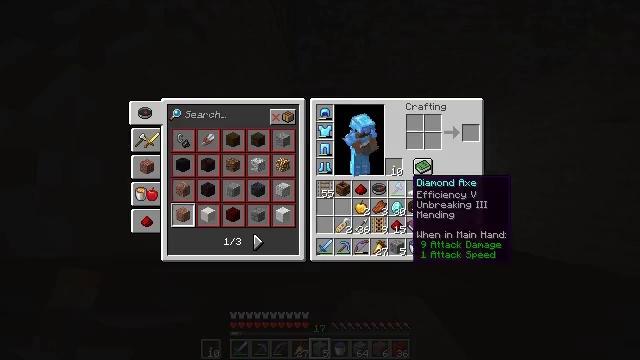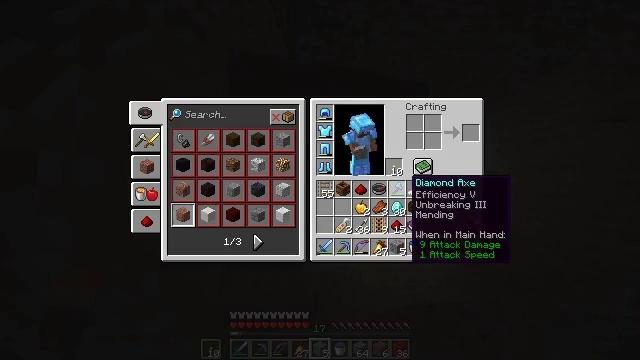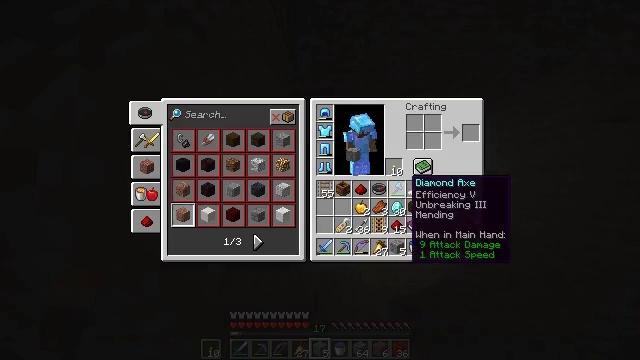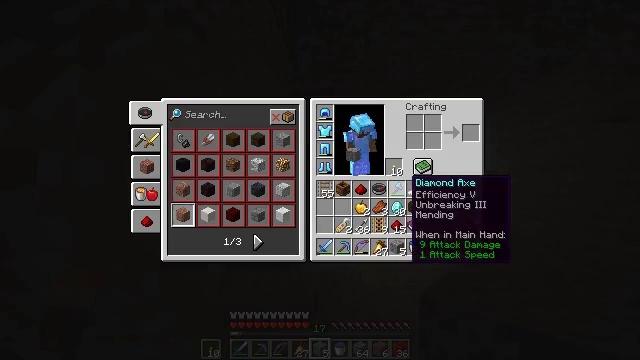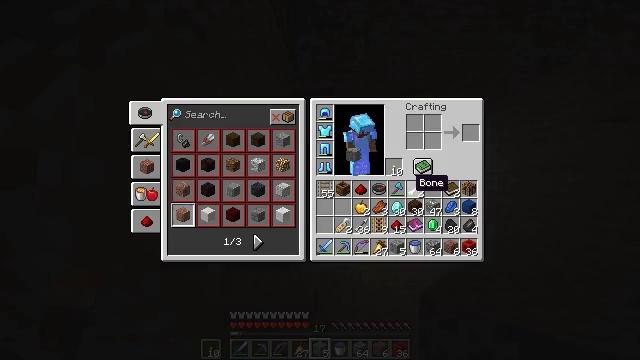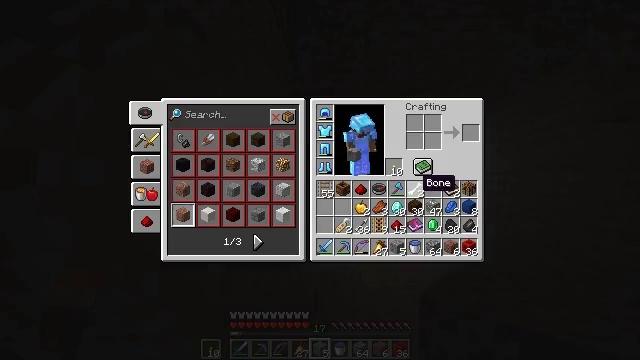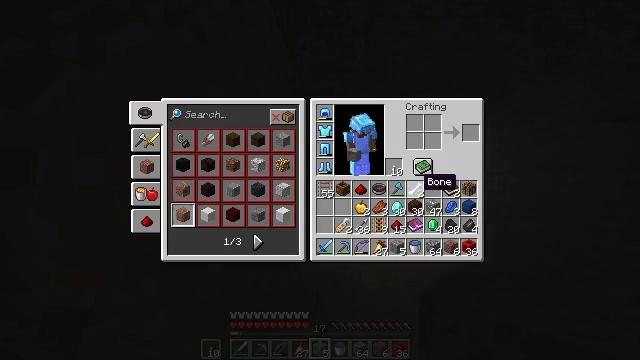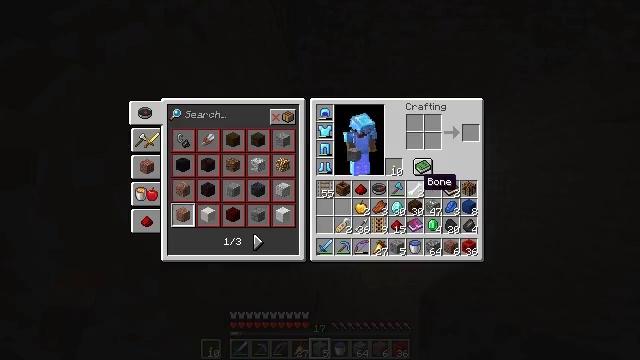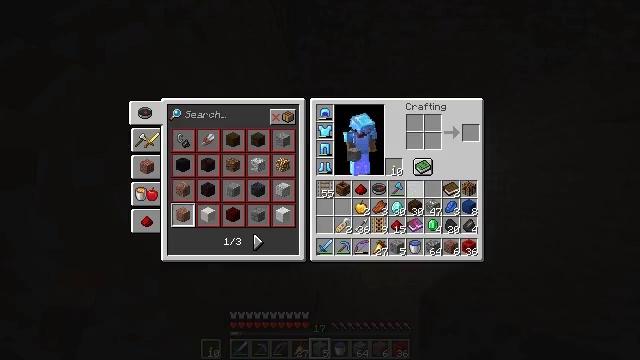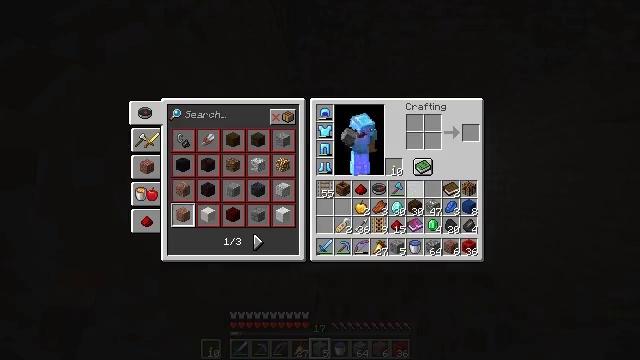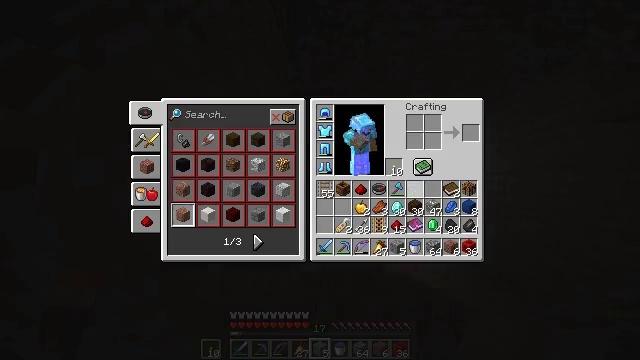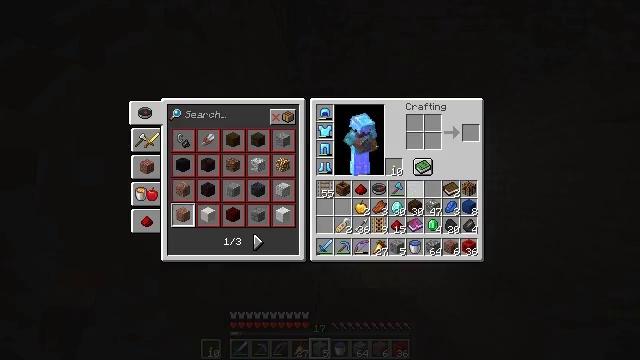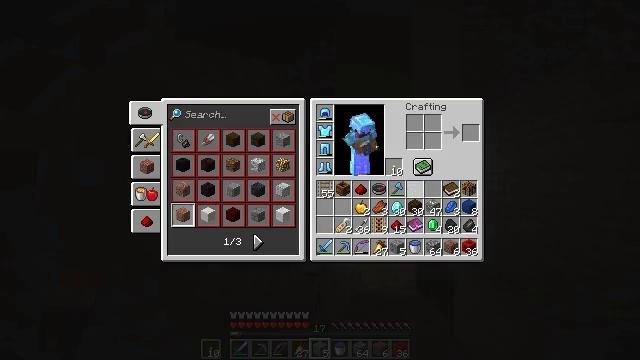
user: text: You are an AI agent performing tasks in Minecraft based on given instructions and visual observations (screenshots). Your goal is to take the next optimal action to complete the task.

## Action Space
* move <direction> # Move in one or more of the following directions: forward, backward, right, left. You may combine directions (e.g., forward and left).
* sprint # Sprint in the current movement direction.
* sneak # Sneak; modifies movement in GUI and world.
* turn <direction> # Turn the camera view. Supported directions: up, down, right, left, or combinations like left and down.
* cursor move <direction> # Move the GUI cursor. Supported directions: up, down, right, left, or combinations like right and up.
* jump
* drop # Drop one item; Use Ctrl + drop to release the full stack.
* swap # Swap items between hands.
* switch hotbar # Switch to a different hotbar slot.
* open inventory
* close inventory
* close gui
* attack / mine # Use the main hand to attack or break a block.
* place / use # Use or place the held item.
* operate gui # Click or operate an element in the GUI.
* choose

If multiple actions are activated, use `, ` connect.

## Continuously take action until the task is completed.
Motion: motion action
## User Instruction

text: Drop a bone.
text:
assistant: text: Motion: sprint, open gui
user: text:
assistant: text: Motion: sprint
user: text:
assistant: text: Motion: sprint
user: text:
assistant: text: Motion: sprint
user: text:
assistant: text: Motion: sprint, cursor move right
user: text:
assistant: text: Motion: sprint
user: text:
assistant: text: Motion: sprint
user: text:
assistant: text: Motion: sprint, drop
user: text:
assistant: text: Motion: sprint, drop
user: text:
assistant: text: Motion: sprint, drop
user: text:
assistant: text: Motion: sprint
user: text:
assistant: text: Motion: sprint
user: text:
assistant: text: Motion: sprint